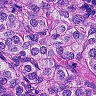
Metastatic tissue present: yes